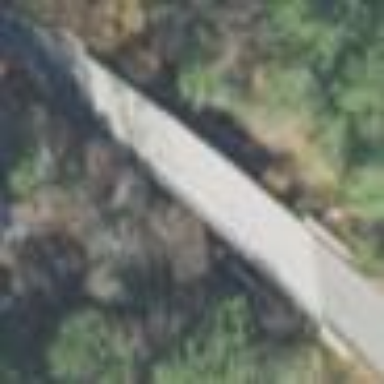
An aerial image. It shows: Man-made bridge.